Aerial crown-view tile of a tropical tree (Barro Colorado Island, Panama), acquired 20250616:
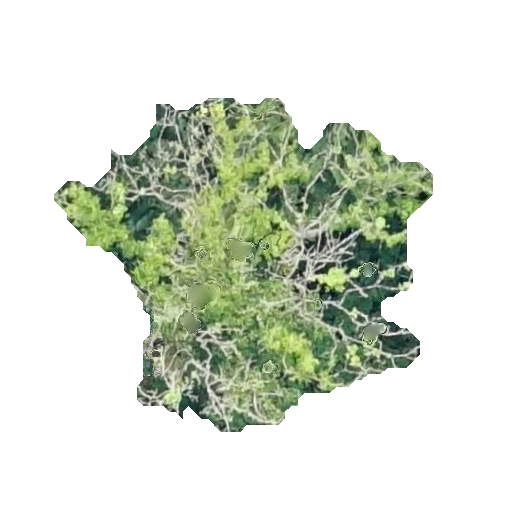
Species: Lonchocarpus heptaphyllus
GBIF accepted scientific name: Lonchocarpus heptaphyllus
Crown area: 117.635 m²